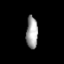
Tissue: lung
Cell type: T cells
Senescence score: 0.5853
Nuclear area (px): 375
Mean DAPI intensity: 158.109